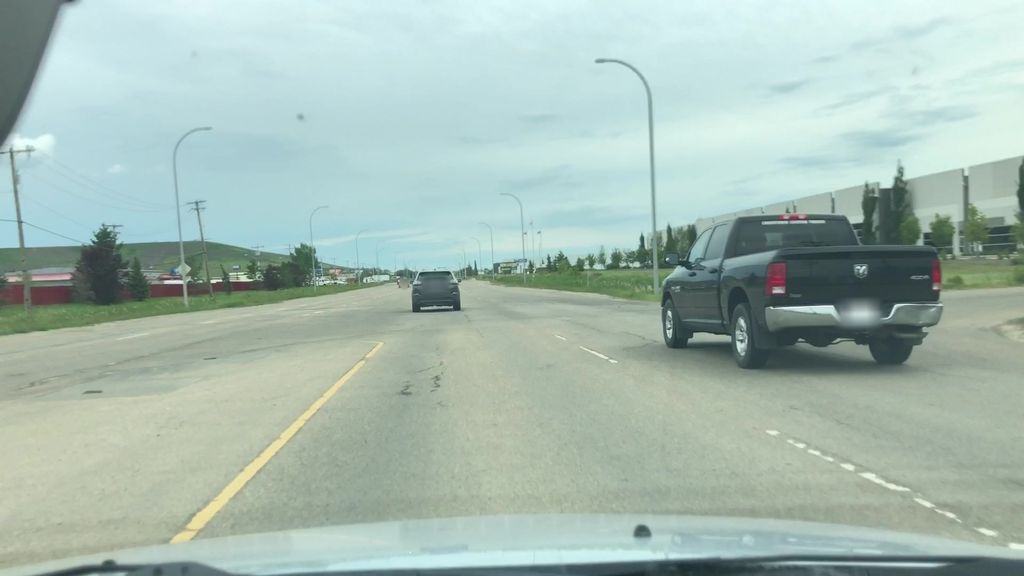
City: edmonton